Question: in state machine diagram ,I don't understand why the condition is ErrCounter >= limit . i think it is good to write ErrCounter == limit .<URL>

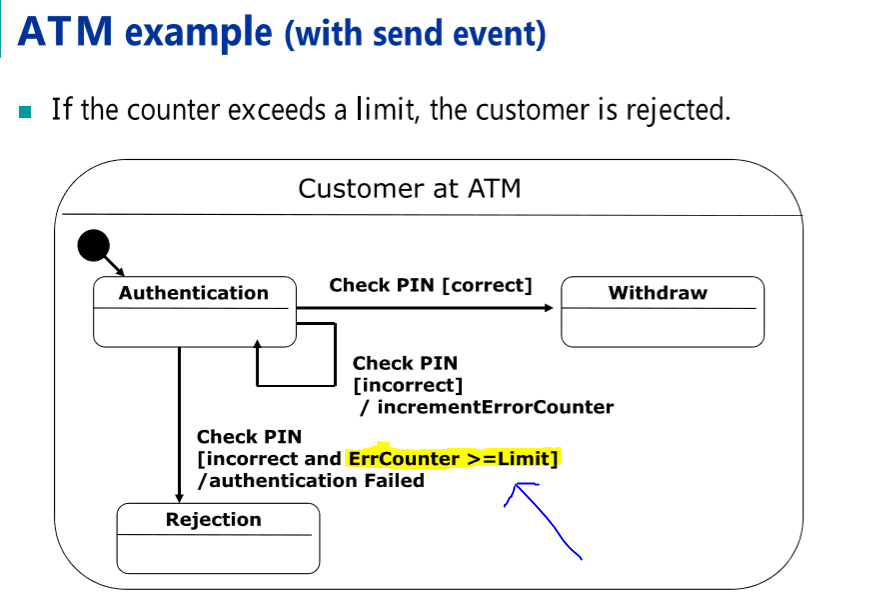
Answer: 'ErrCounter >= limit' is stronger than 'ErrCounter == limit'. You have a gain with no risk.
This is to be on a safe side. The problem is there might be also something else that increments the 'ErrCounter' while in one of the states (or even in transition) or the 'ErrCounter' can be already equal to limit when starting the process (BTW this should lead to rejection anyway but never mind).
Let's make it a life example. Imagine those two scenarios (let's say 'limit = 3'):
1. The card holder has already tried trice at some other point (e.g. in a shop) failing to use the correct pin. Now ErrCounter = 3. The card holder decides to give it another try in the ATM. The ATM reads the ErrCounter (as part of Authentication) and as the CheckPin failed (automatically due to too many earlier tries) now the ErrCounter is incremented again (so ErrCounter = 4). With weak case you can try again and again in an infinite loop.
2. The card is duplicated (you know, now it can be handled through any NFC phone for example). Imagine two people want to withdraw a large amount so they work simultaneously on two ATMs. The bad luck is that they find themselves in the situation where both of them make a mistaken the PIN twice. Let's say the ATM reads the current ErrCounter as part of Authentication. So we have (in brackets resultant ErrCounter): partner 1 enters incorrect PIN on ATM1 (ErrCounter = 1) partner 2 enters incorrect PIN on ATM2 (ErrCounter = 2) partner 1 enters incorrect PIN on ATM1 (ErrCounter = 3). Partner 1's try (with phone) is now rejected partner 2 enters incorrect PIN on ATM2 (ErrCounter = 4). If there wasn't >= it would again put an infinite loop of tries. With the stronger inequation this try is also rejected.